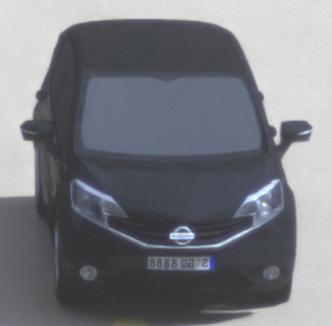
Make: Nissan
Model: Note 1.2
Detailed model: Note (E12) (10/13 - 12/16)
Model produced from: 2013/10
Model produced until: 2015/09
Doors: 5
Color: black
Road condition: wet road
Daytime: morning or afternoon
Contrast: low contrast